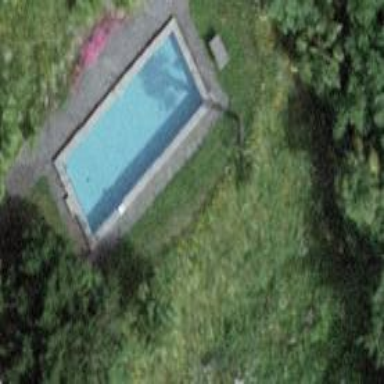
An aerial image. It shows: Outdoor swimming pool located in leisure land.